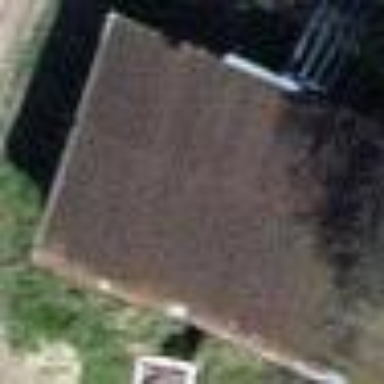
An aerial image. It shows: Farm building.